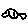
Label: car